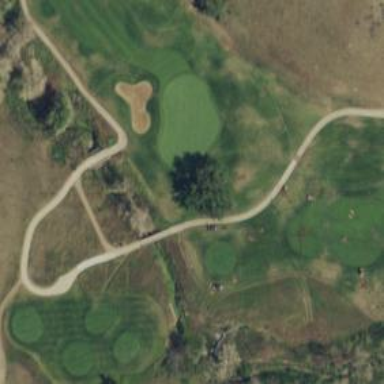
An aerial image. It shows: Path bridge designed for golf carts. It is Golf Cart Path.